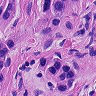
Metastatic tissue present: yes